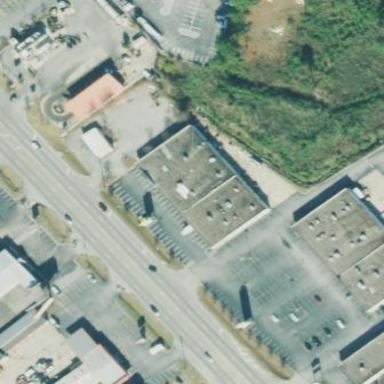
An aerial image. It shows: Commercial building.